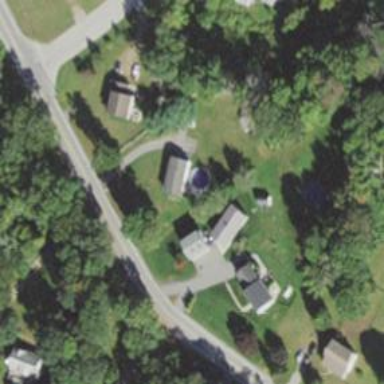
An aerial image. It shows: Residential driveway used as service road.